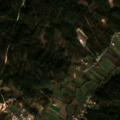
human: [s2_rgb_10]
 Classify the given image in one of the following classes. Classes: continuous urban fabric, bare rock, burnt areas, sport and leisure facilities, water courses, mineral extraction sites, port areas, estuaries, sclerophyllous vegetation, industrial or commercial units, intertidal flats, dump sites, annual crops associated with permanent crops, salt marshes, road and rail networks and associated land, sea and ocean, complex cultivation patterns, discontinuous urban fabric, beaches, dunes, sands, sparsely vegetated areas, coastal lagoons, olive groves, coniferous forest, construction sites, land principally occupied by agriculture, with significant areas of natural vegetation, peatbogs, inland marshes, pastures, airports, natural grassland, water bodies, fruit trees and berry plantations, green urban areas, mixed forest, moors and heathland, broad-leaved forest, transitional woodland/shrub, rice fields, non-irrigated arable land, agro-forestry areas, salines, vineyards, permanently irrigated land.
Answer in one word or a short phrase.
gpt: complex cultivation patterns, coniferous forest, transitional woodland/shrub